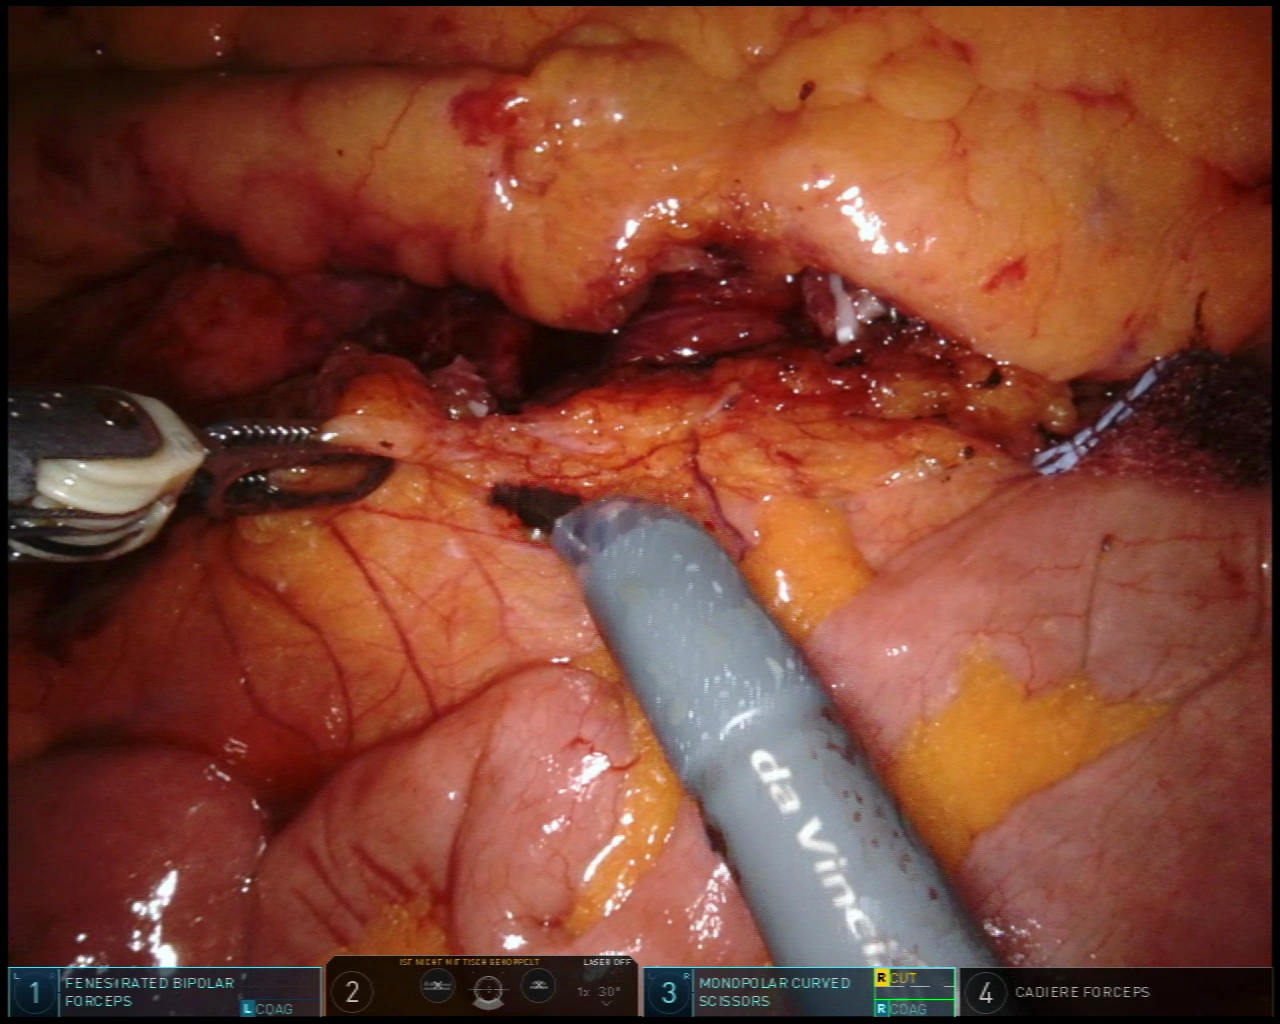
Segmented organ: small_intestine
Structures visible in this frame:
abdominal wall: no
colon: no
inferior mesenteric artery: no
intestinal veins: no
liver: no
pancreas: no
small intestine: yes
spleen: no
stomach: no
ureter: no
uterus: no
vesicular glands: no